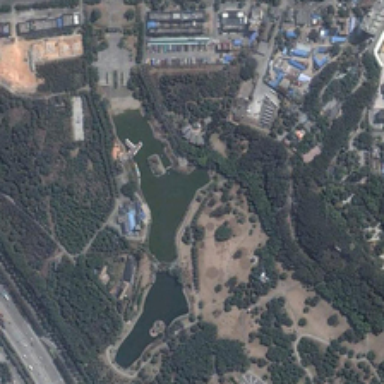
Some buildings are near a park with many green trees around a pond .